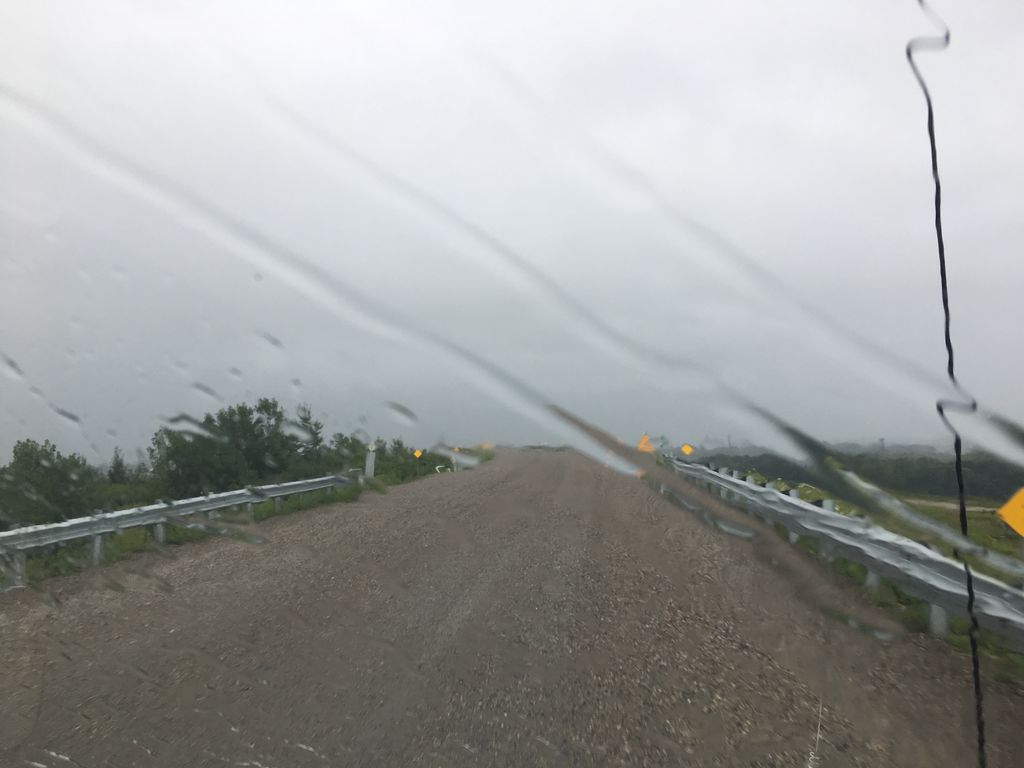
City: kitchener-waterloo